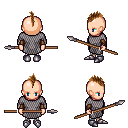
a pixel art fantasy rpg character, female body template, human, light skin, chain mail, white pants, brown mohawk hairstyle, cloth bracers, metal boots, spear, four views (front, back, left, right), 2x2 character sprite sheet, small pixel art, hard edges, no anti-aliasing